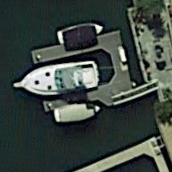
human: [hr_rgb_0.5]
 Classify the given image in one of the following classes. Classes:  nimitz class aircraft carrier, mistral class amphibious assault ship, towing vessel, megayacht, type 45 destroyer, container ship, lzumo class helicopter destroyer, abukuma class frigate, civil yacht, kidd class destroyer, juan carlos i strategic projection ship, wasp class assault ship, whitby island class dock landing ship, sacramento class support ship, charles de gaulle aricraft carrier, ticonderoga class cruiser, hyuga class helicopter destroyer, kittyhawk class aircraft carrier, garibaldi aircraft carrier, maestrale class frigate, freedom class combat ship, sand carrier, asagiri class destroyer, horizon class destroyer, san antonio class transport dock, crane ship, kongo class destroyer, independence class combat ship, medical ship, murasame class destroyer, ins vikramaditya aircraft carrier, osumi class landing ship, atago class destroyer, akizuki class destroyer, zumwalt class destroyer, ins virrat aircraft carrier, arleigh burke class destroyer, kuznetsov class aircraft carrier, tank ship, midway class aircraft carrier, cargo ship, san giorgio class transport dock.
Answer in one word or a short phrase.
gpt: Civil yacht